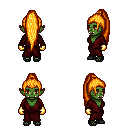
a pixel art fantasy rpg character, female body template, orc, green skin, red robe, red pants, light blonde extra-long topknot hairstyle, gold gloves, ghillies, four views (front, back, left, right), 2x2 character sprite sheet, small pixel art, hard edges, no anti-aliasing